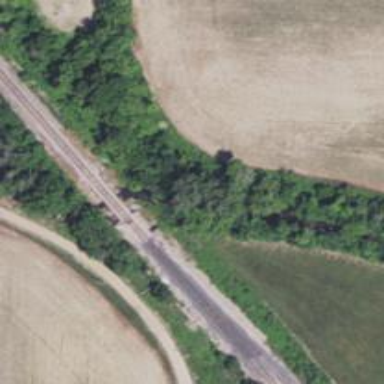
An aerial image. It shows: Bridge over railway line.